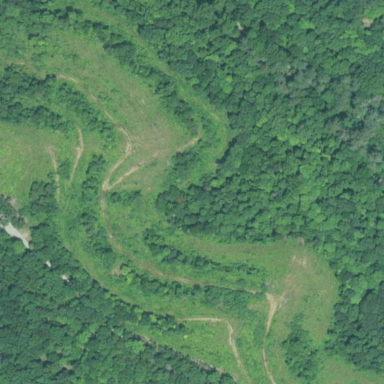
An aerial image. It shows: Evergreen needle-leaved woodland.